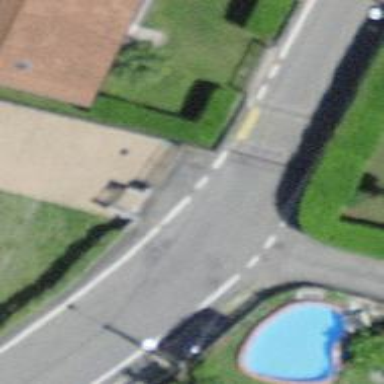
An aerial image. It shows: Bump for traffic calming.